Question:
So, the markup for the gallery is:
'''
<div class="jTscrollerContainer">
<div class="jTscroller">
<a href="#"><img src="thumbs/img1.jpg" /></a>
<a href="#"><img src="thumbs/img2.jpg" /></a>
<a href="#"><img src="thumbs/img3.jpg" /></a>
<a href="#"><img src="thumbs/img4.jpg" /></a>
<a href="#"><img src="thumbs/img5.jpg" /></a>
</div>
</div>
'''
I'm thinking to add an title to the img tag and then when the user mouse over the image to appear the title with an fade effect, something like a tooltip but on the top of the images ( like in the screenshot).
But I'm not sure if I can manipulate the title tag to appear like I said...
Give me please some hints how to achieve this because I don't have very clear in my mind which method is suitable..
Thanks!
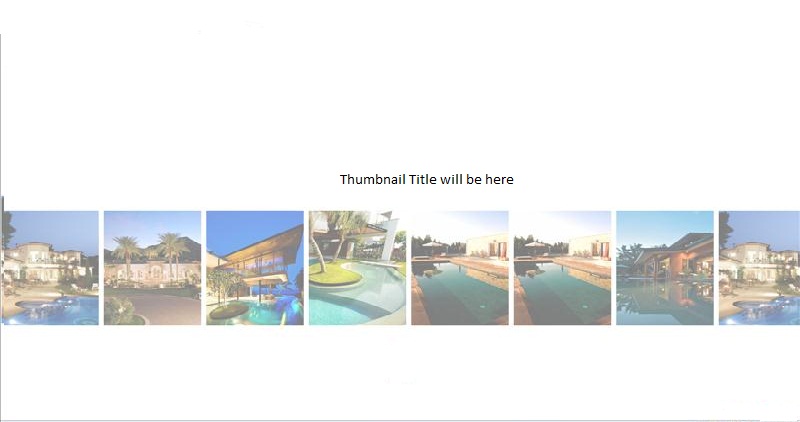
Answer: Ok so here s the code i write for you, feel free to improve it. It's exactly like the 1st answer.
'''
<div class="jTscrollerContainer">
<div class="jTscroller">
<span id="tt" style="display:none;"></span>
<a href="#"><img src="thumbs/img1.jpg" data-title="title" /></a>
<a href="#"><img src="thumbs/img2.jpg" data-title="title" /></a>
<a href="#"><img src="thumbs/img3.jpg" data-title="title" /></a>
<a href="#"><img src="thumbs/img4.jpg" data-title="title" /></a>
<a href="#"><img src="thumbs/img5.jpg" data-title="title" /></a>
</div>
</div>
'''
And here's the javascript
'''
var link = $('.jTscroller a');
link.bind('mouseenter', function(){
var tag = $('#tt');
tag.html($(this).find('img').data('title'));
$('#tt').fadeIn('slow');
});
link.bind('mouseleave', function(){
$('#tt').fadeOut('slow');
});
'''
Update: fiddle <URL>
Update 2: prepend tag is an error here sorry ;)